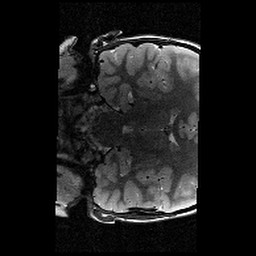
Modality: T2w
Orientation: coronal
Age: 10
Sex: male
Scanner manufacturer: siemens
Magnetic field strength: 3 T
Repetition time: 9.23 s
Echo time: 0.067 s